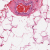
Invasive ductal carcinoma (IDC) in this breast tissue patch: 0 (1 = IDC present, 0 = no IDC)